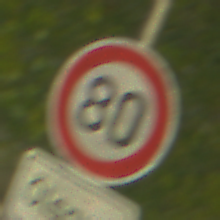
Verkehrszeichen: Geschwindigkeit80
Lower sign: HinweiseAufGefahrenDurchVerbaleAngabe1
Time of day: Night
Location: Outdoor (Urban)
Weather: PartlyCloudy
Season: NotSpecified
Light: Artificial